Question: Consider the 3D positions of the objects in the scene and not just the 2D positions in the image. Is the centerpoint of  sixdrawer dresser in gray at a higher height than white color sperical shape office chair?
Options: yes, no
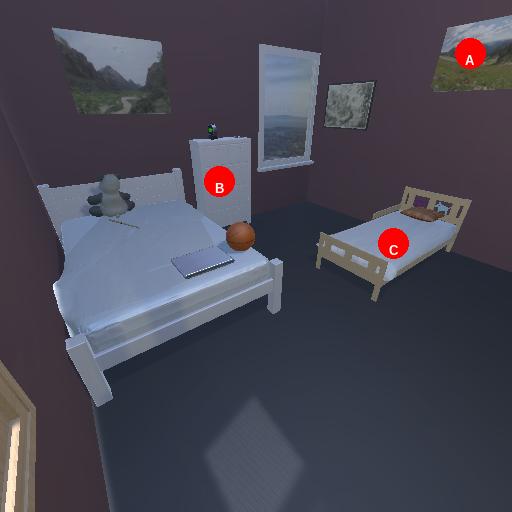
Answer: yes